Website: macys
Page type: payment
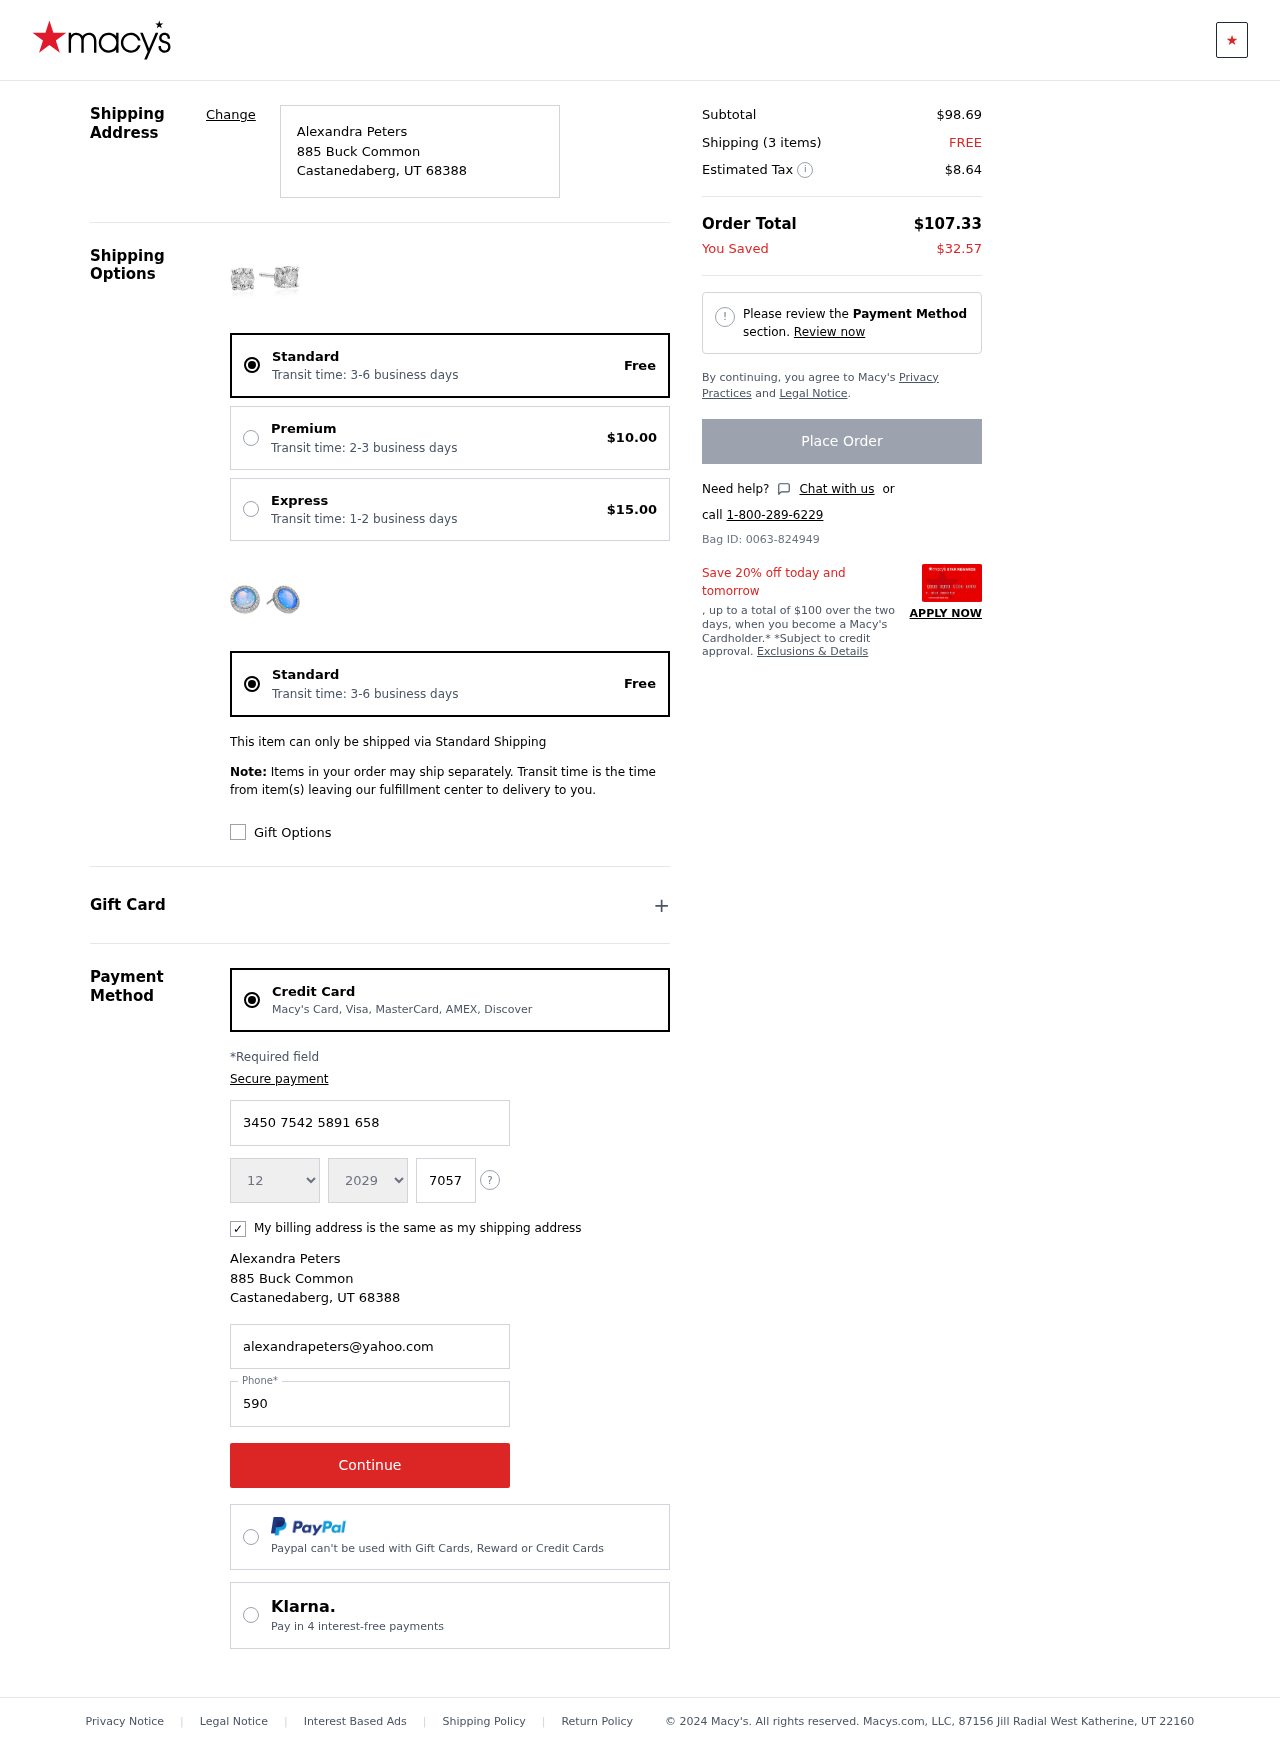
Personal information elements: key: PII_CARD_CVV
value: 7057
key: PII_CARD_EXPIRY_MONTH
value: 12
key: PII_CARD_EXPIRY_YEAR
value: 29
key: PII_CARD_NUMBER
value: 3450 7542 5891 658
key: PII_CITY
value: Castanedaberg
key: PII_EMAIL
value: alexandrapeters@yahoo.com
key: PII_FULLNAME
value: Alexandra Peters
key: PII_PHONE
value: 5905277239
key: PII_POSTCODE
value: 68388
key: PII_STATE_ABBR
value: UT
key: PII_STREET
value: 885 Buck Common
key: PII_FULLNAME2
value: Alexandra Peters
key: PII_CITY2
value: Castanedaberg
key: PII_STATE_ABBR2
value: UT
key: PII_POSTCODE_FULL
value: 68388
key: PII_POSTCODE_NUMERIC
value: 68388
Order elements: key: ORDER_DELIVERY_DATE
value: Transit time: 3-6 business days
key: ORDER_SHIPPING_STANDARD
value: Free
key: ORDER_SHIPPING_PREMIUM
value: $10.00
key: ORDER_SHIPPING_EXPRESS
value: $15.00
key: ORDER_DELIVERY_DATE2
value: Transit time: 3-6 business days
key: ORDER_SHIPPING_STANDARD2
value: Free
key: ORDER_SUBTOTAL
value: $98.69
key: ORDER_NUM_ITEMS
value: Shipping (3 items)
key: ORDER_SHIPPING_COST
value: FREE
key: ORDER_TAX
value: $8.64
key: ORDER_TOTAL
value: $107.33
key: ORDER_SAVINGS
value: $32.57
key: ORDER_ID
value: Bag ID: 0063-824949